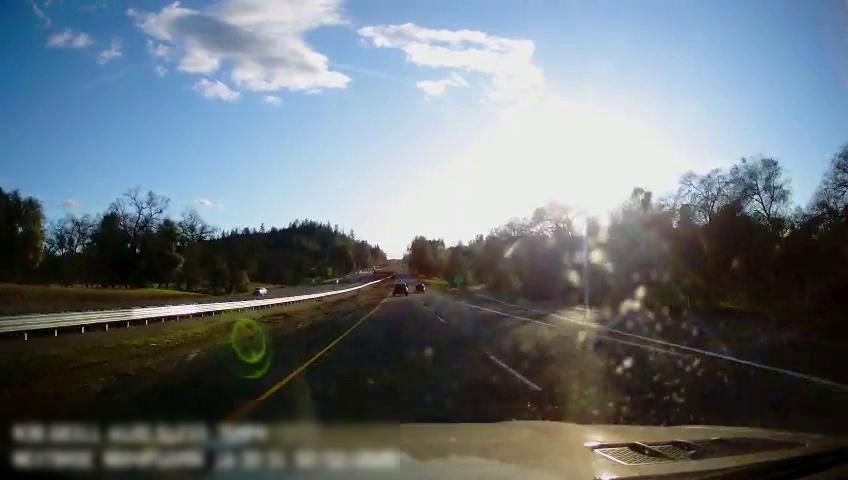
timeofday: Day
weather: Sunny
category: Drivable Space
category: Drivable Space
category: Vehicles | Car
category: Vehicles | Truck
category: Vehicles | Car
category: Lanes | Current Lane
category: Lanes | Current Lane
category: Lanes | Alternate Lane
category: Lanes | Alternate Lane
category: Traffic | Signs